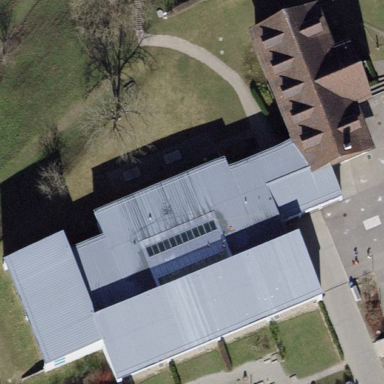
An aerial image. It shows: School building.